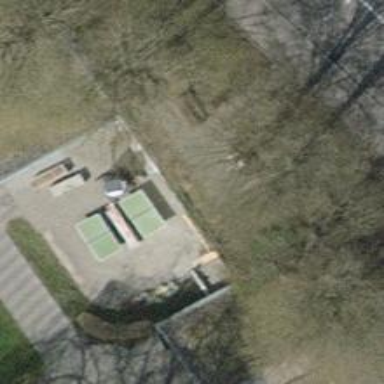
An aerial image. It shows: Bench.